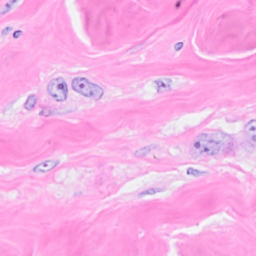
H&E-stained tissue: Breast